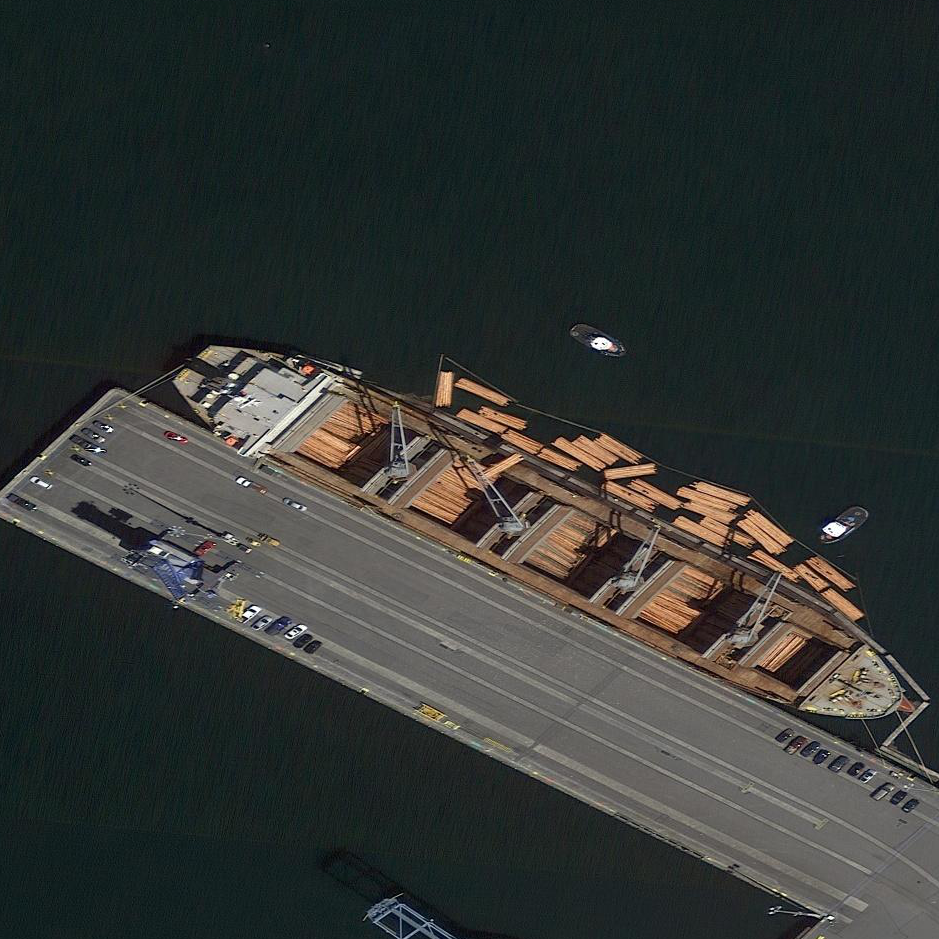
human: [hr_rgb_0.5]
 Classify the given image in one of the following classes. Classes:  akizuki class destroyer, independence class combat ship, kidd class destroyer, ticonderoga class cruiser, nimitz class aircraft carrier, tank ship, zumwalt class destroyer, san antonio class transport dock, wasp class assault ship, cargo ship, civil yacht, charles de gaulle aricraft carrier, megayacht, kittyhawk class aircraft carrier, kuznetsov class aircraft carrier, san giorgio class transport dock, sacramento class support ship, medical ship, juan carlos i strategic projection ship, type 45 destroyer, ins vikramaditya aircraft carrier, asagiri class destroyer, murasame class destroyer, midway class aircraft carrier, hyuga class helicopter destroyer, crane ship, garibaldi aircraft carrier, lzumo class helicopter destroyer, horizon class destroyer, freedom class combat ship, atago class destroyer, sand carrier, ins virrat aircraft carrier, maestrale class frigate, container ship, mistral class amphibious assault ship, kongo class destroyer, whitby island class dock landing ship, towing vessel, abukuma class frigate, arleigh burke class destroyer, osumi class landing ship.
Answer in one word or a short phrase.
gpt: Cargo ship